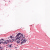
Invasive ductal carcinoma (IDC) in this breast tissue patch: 0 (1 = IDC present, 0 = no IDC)